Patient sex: M
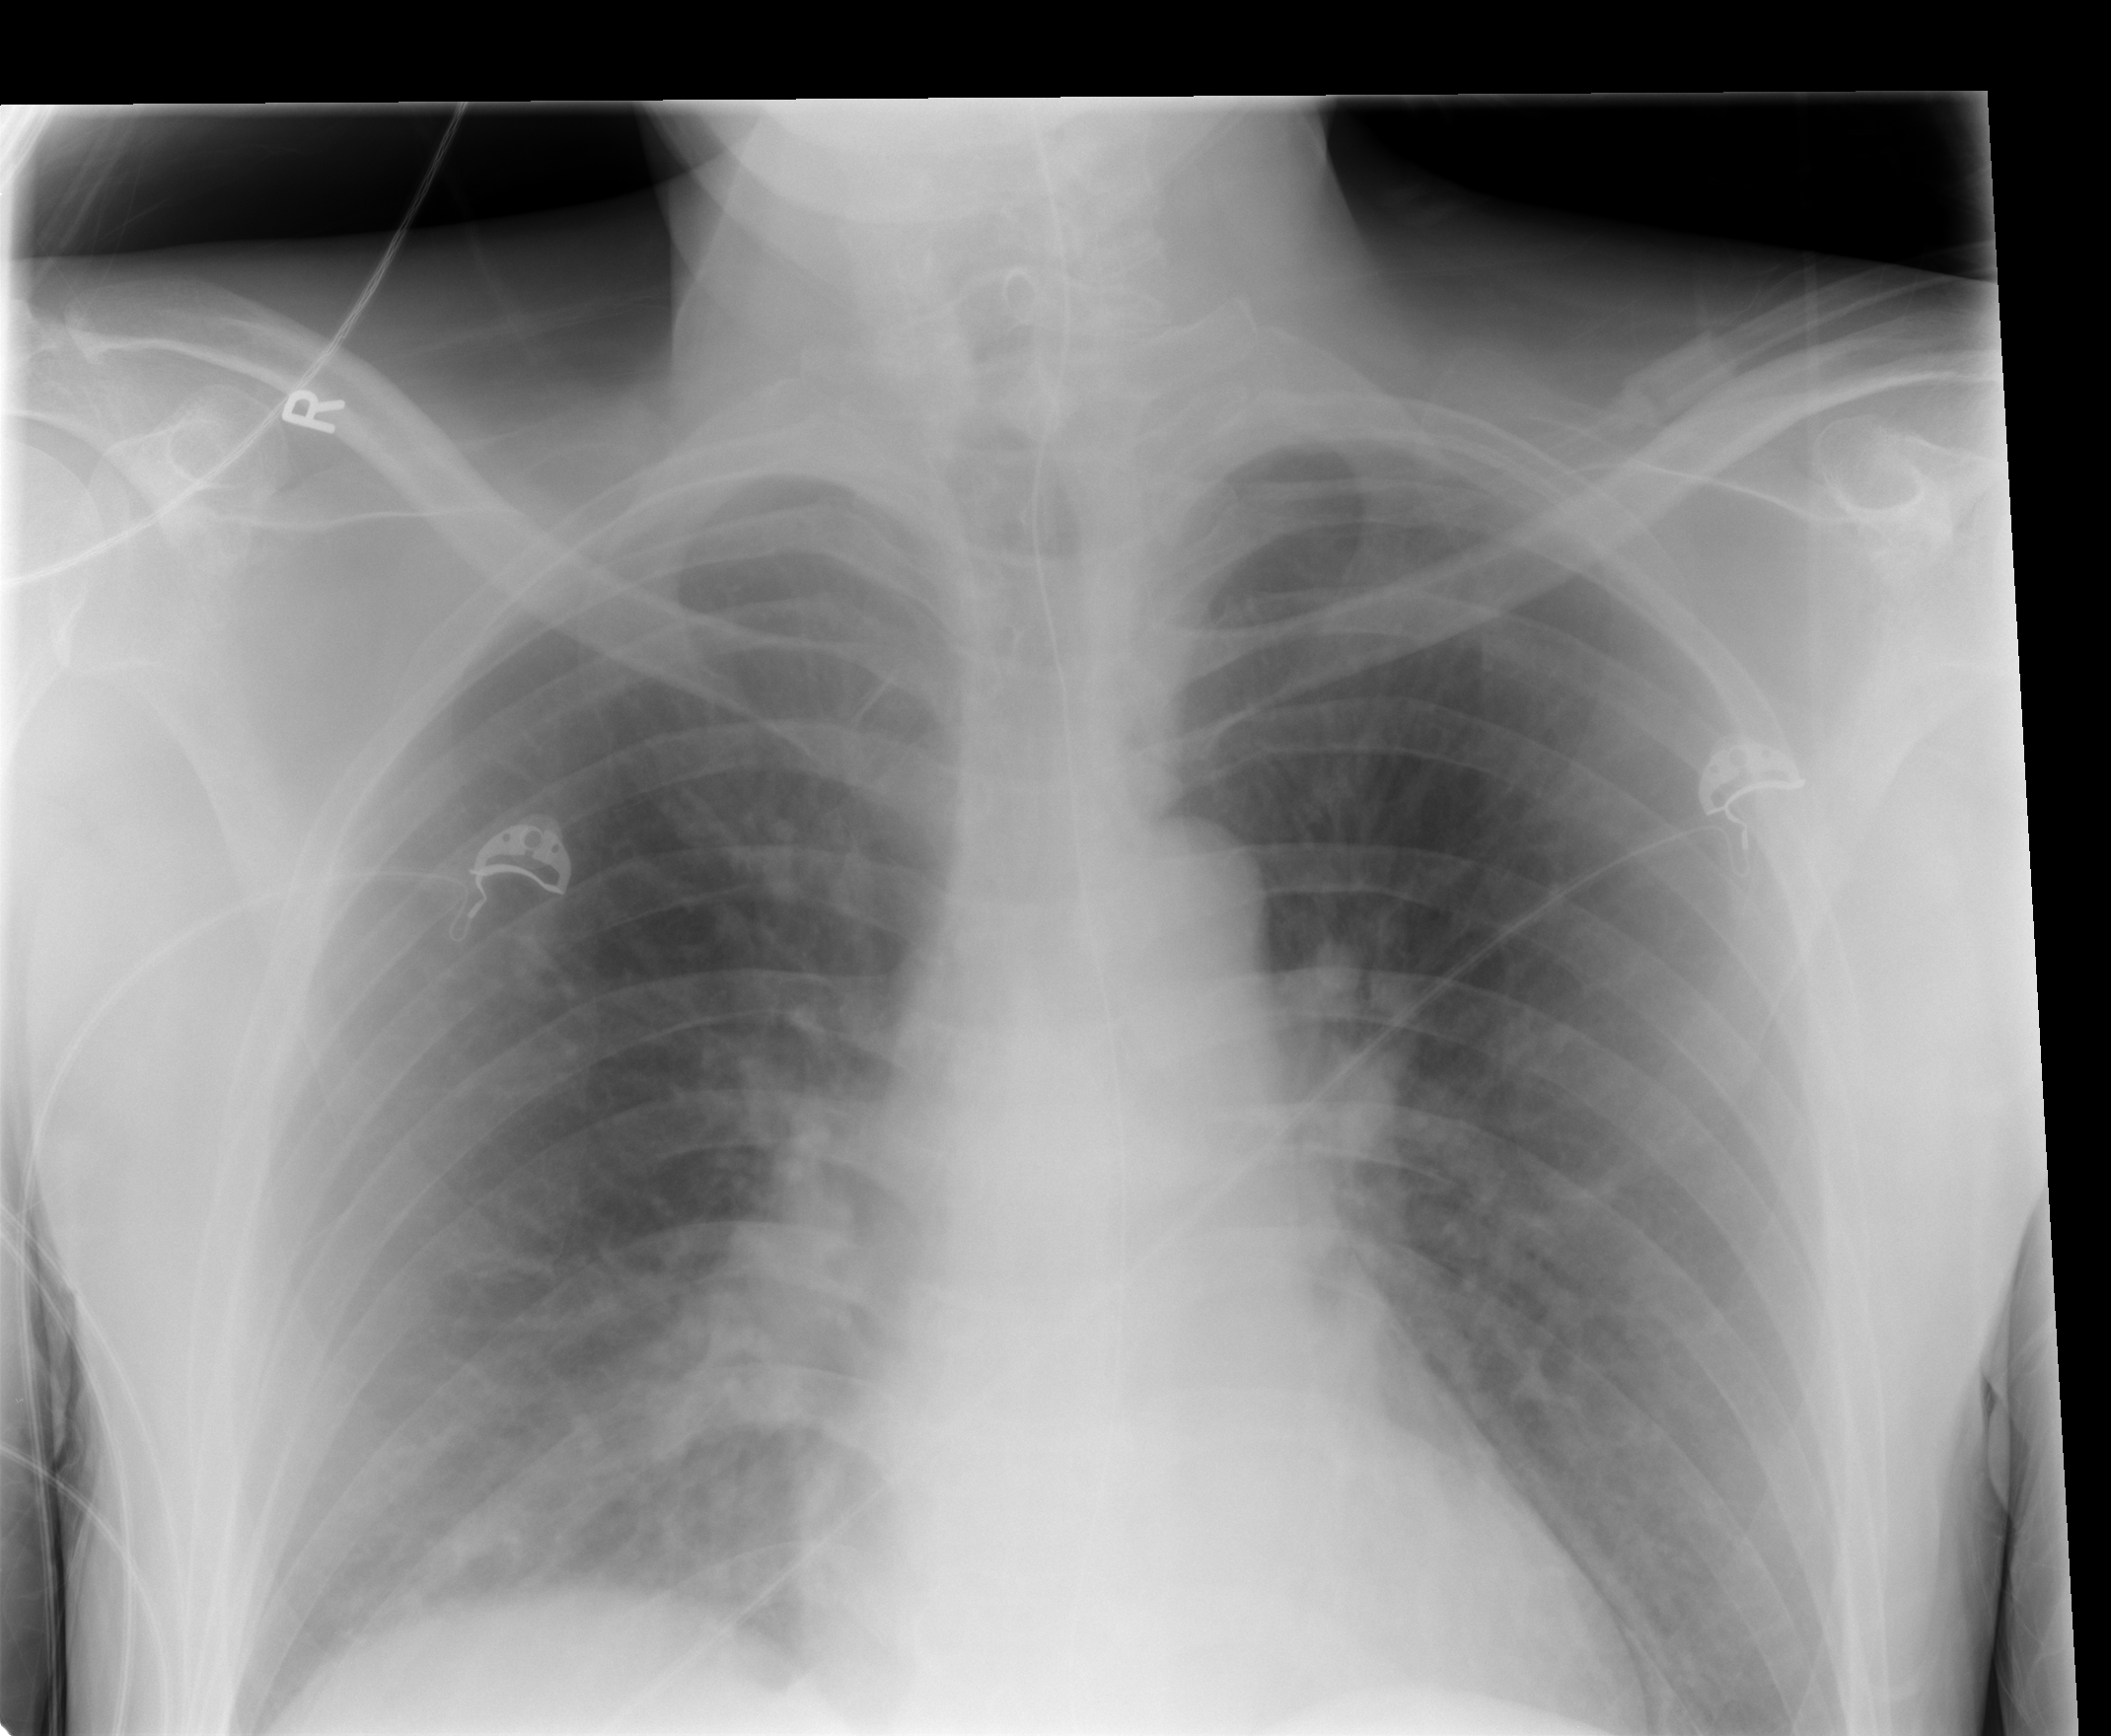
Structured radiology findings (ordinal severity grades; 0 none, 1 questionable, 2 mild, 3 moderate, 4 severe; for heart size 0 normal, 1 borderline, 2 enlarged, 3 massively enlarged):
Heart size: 0
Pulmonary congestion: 2
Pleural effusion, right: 0
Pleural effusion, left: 0
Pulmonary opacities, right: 0
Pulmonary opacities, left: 0
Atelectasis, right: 0
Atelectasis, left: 0